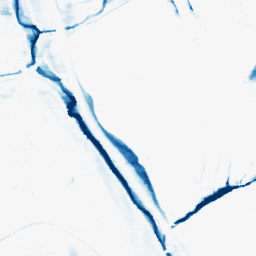
Category: morphological
Decomposition family: morphological_rect
Decomposition parameters: operation: closing
width: 20
height: 5
Upsampling method: regularized
Upsampling parameters: scale: 2
lambda_reg: 0.01
Upsampling scale: 2